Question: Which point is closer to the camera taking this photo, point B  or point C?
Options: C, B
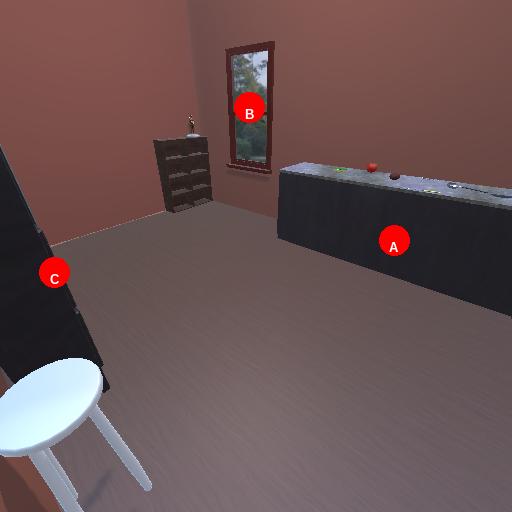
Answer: C